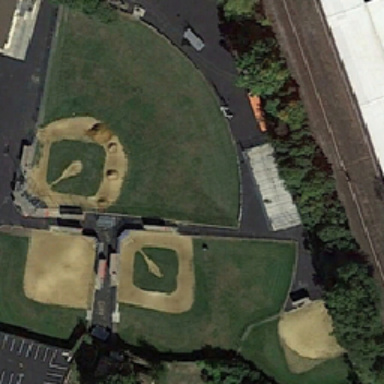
You have three cars in the biggest baseball field .